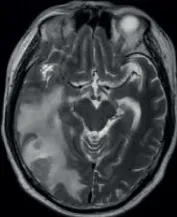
Magnetic resonance imaging (MRI) with contrast enhancement of brain metastasis. (A, B) July 2011, before radiotherapy on brain.
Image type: radiology (mri)